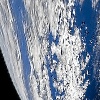
Label: cloud